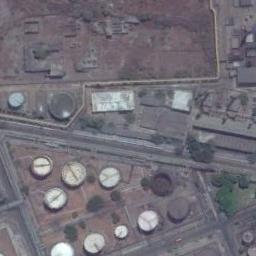
Label: storage tanks